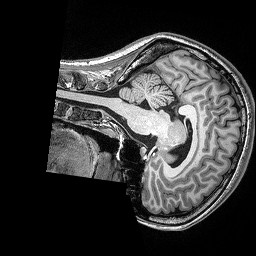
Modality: T1w
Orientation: sagittal